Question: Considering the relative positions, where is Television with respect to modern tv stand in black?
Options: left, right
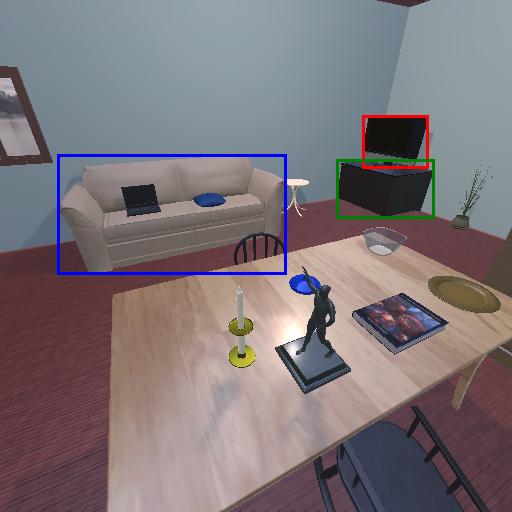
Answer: left